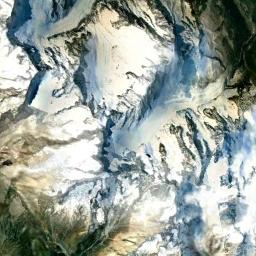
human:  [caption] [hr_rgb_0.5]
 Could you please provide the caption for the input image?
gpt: A lot of snow is on the snowberg .

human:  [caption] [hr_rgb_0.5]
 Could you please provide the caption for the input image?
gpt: The snowberg is covered with glaciers .

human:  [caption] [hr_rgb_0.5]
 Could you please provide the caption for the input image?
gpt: The snow berg is consist of green plants,Bare land and white snow .

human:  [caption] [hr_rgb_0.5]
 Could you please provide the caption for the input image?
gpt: White, Brown, And green transitions from the peaks to the bottom of the peaks in the Snow Mountain Range .

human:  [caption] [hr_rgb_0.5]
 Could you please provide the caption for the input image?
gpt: There are much snow and some green land on the snowberg .